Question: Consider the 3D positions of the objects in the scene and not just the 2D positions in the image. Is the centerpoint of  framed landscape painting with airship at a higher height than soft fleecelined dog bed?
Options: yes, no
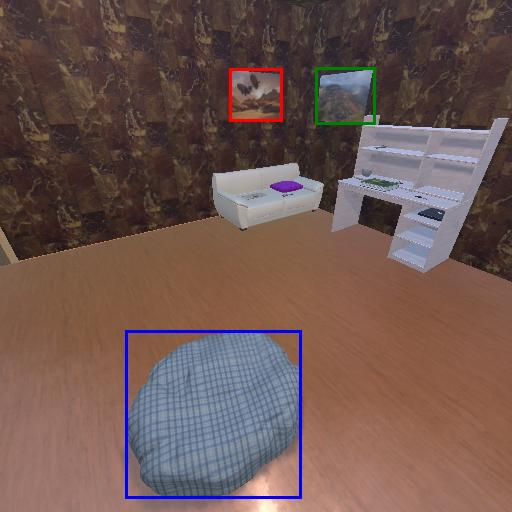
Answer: yes